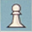
Piece: wP